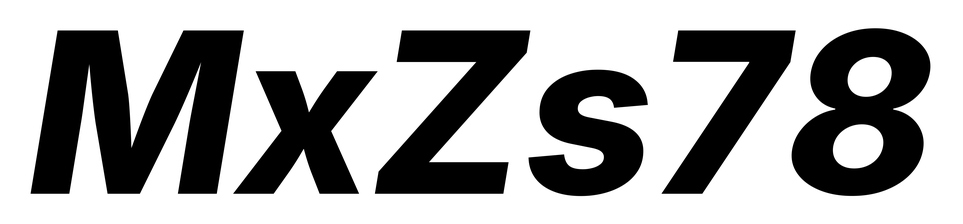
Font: Inter-Italic_ExtraBold_Italic